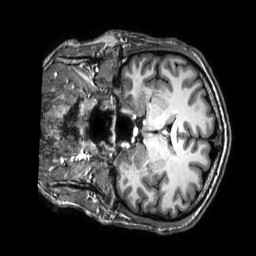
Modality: T1w
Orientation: coronal
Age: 31
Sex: male
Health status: healthy
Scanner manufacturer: philips
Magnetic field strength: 3 T
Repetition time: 0.009 s
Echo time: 0.003996 s